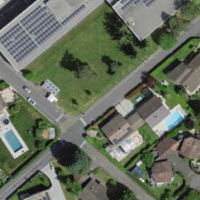
EUNIS habitat code: 54
Species observed at this site:
Corylus avellana